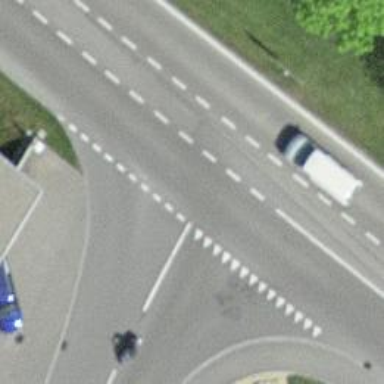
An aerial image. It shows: Road with "give way" sign.